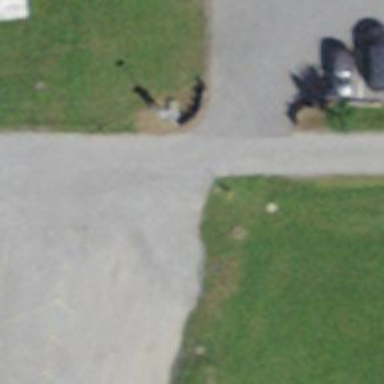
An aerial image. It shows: Asphalt parking aisle designated as service road.